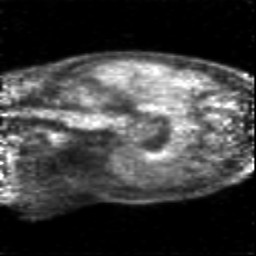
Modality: PET
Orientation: sagittal
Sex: female
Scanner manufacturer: siemens